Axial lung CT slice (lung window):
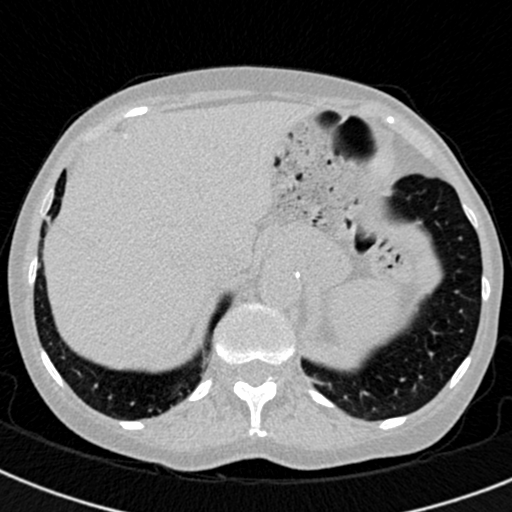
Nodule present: no